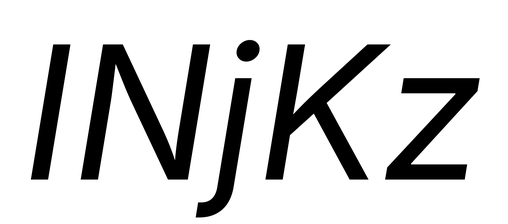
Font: Inter-Italic_Italic